Interaction volume radius: 5 \u00c5
Interaction volume height: 10 \u00c5
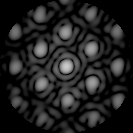
Disorder parameter: 0.2045